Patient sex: M
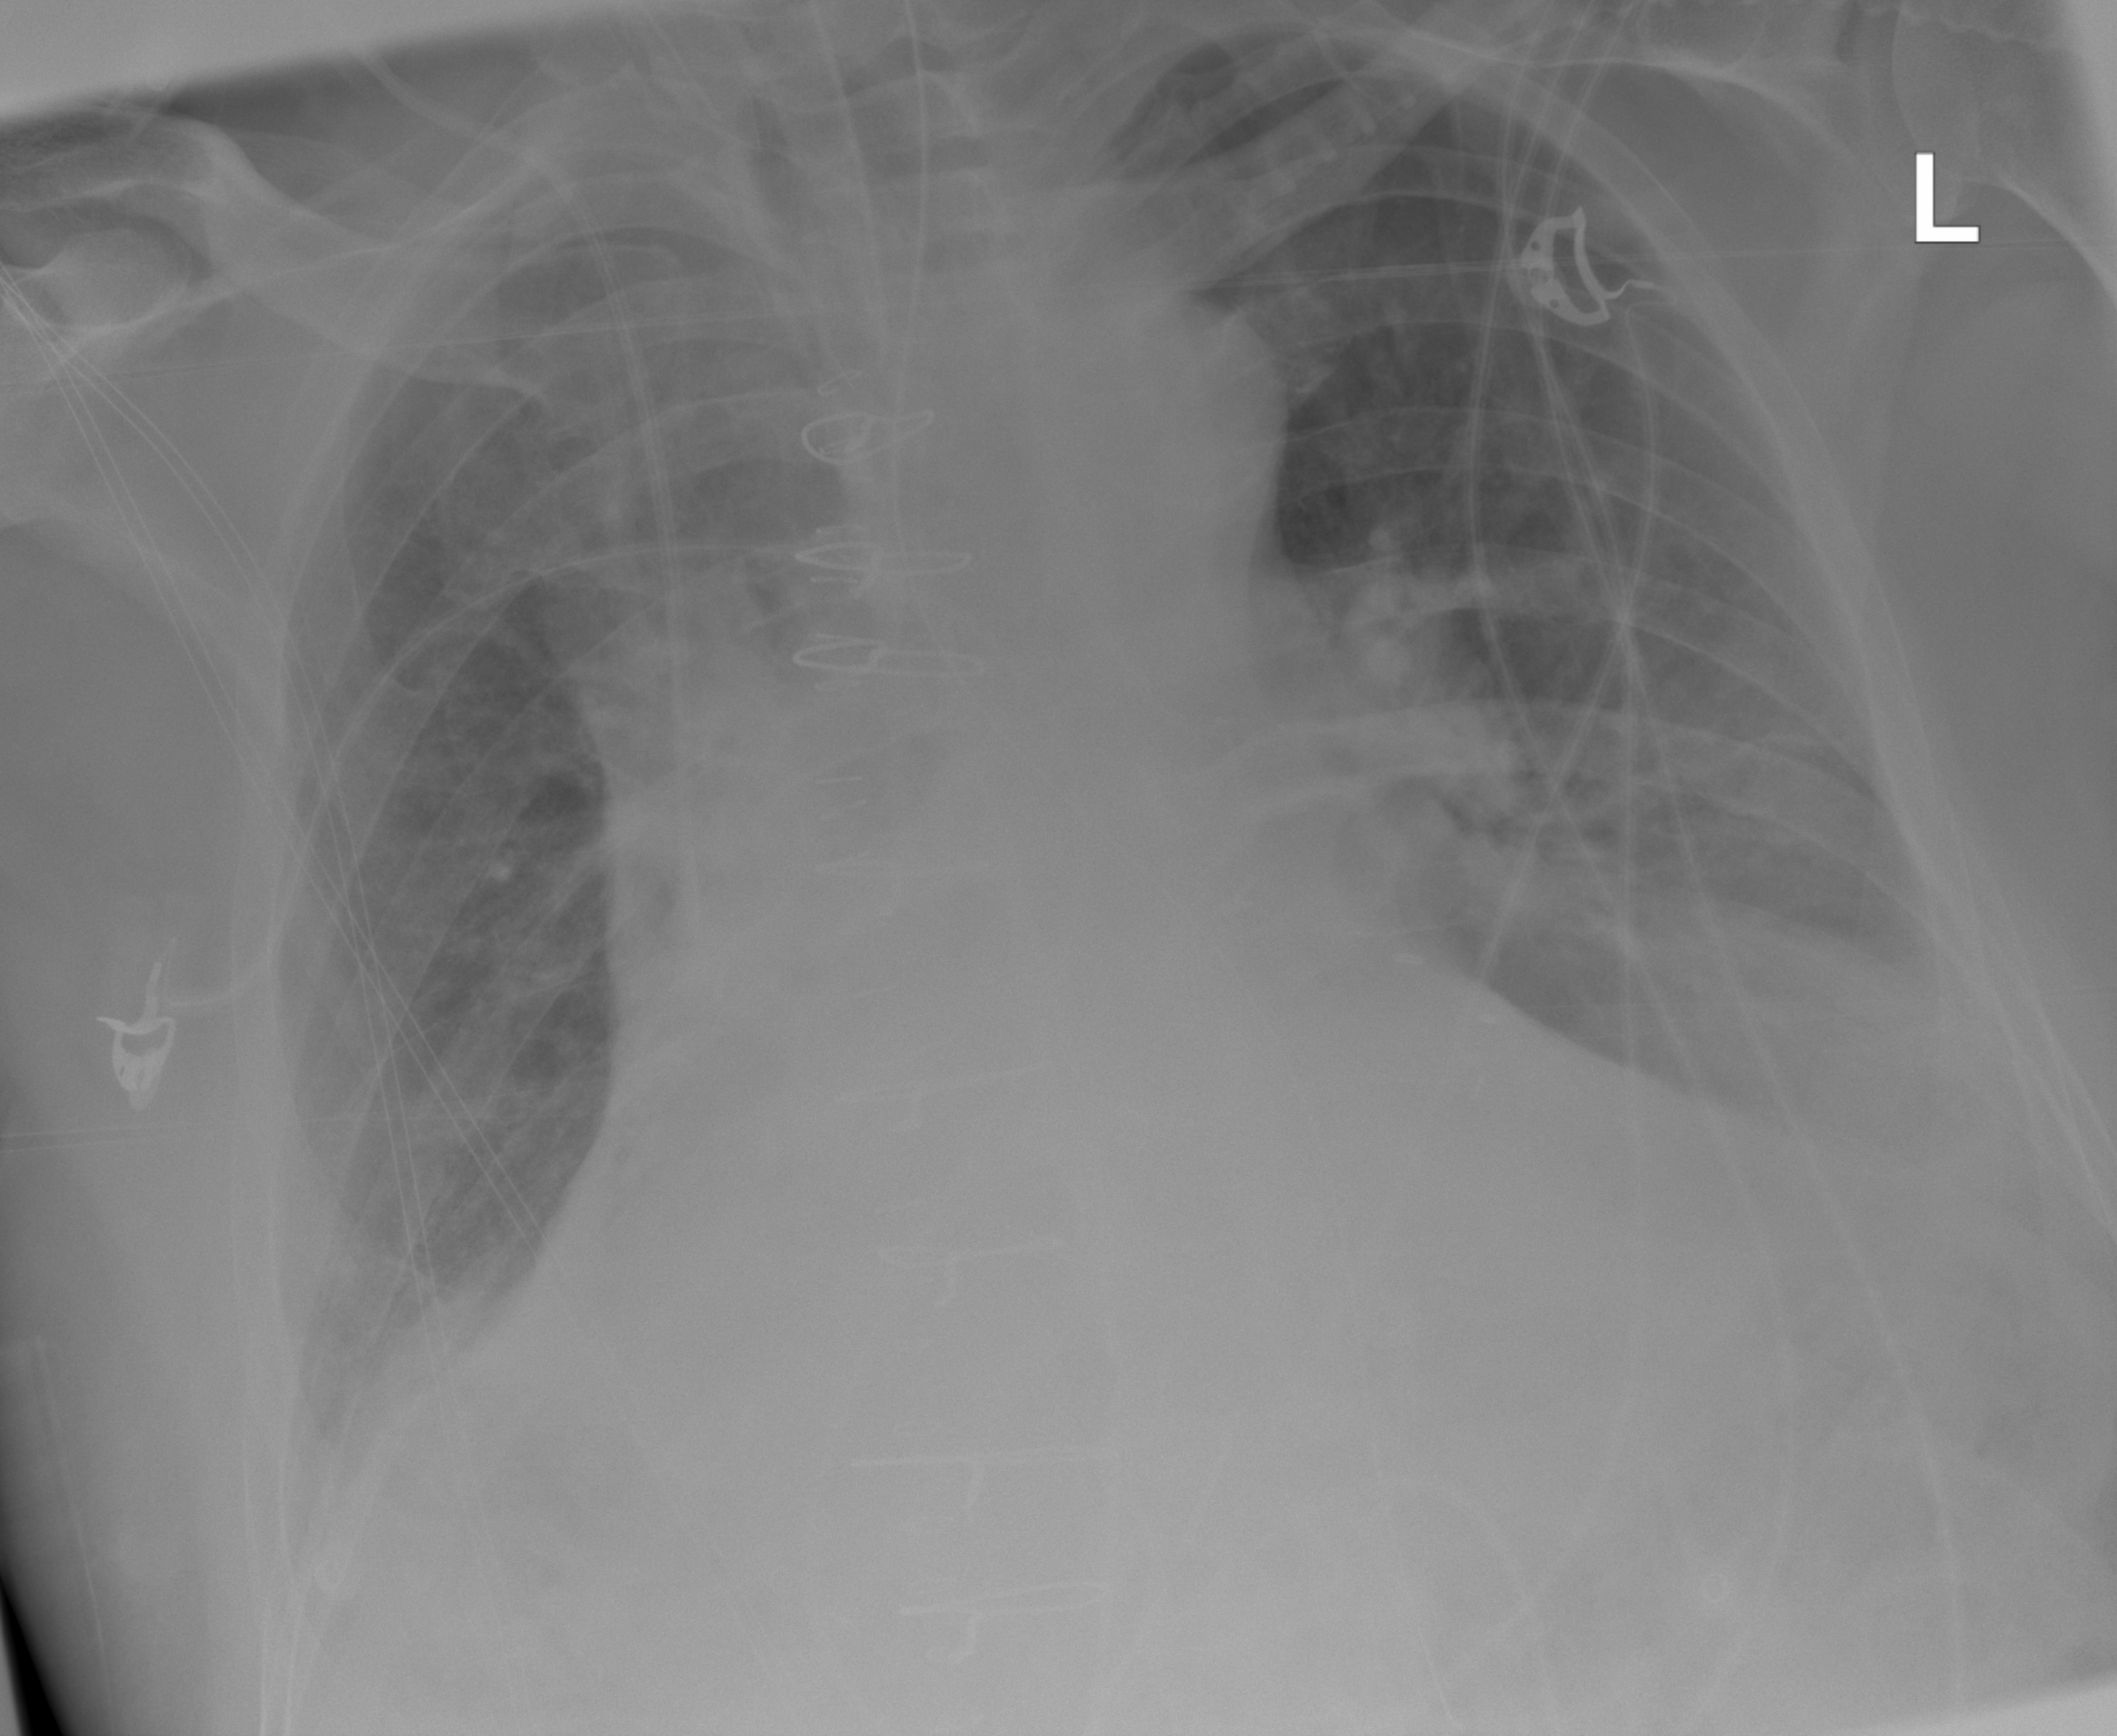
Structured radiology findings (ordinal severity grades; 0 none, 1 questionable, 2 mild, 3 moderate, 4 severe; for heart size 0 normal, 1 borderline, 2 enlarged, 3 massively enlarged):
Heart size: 2
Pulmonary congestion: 0
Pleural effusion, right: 0
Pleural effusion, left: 2
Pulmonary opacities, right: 0
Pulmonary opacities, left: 0
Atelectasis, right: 0
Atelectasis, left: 0